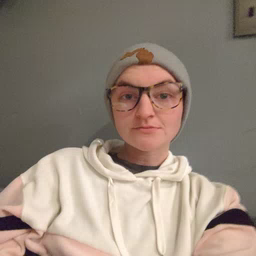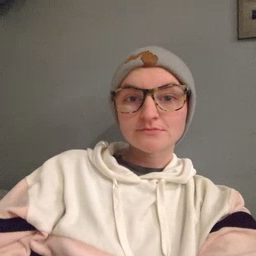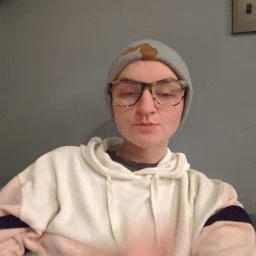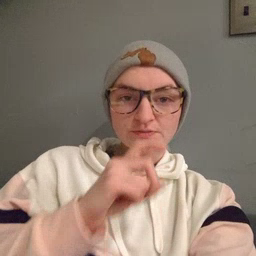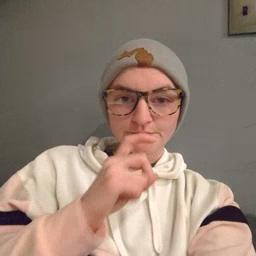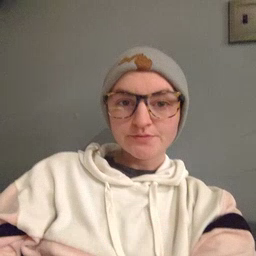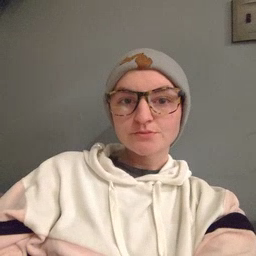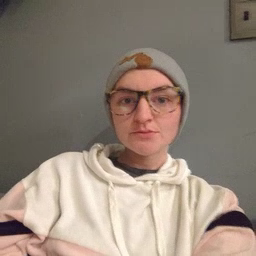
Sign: garbage